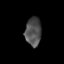
Tissue: skin
Cell type: Epithelial cells
Senescence score: 0.2495
Nuclear area (px): 451
Mean DAPI intensity: 79.193